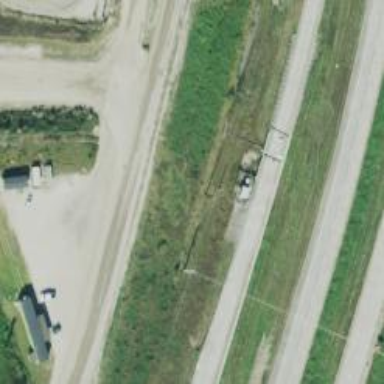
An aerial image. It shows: Toll gantry on the road.